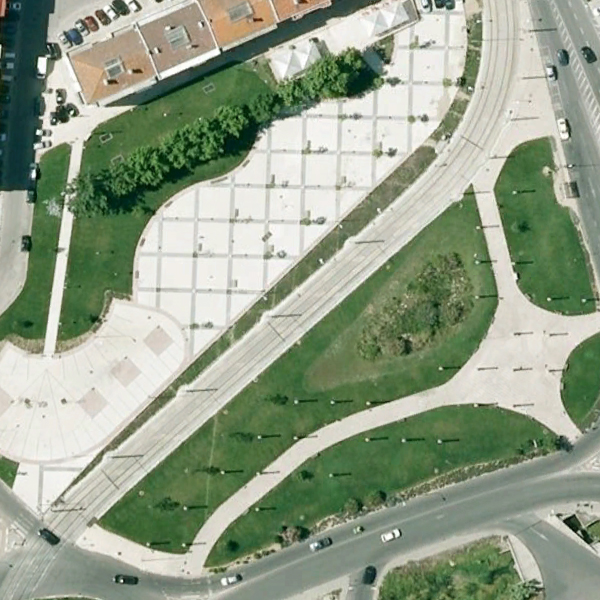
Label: Square